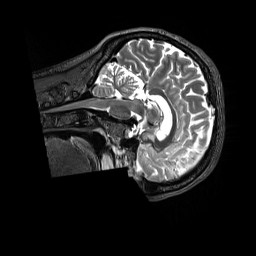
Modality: T2w
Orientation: sagittal
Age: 40
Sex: female
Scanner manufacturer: siemens
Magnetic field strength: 3 T
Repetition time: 3.2 s
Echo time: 0.728 s